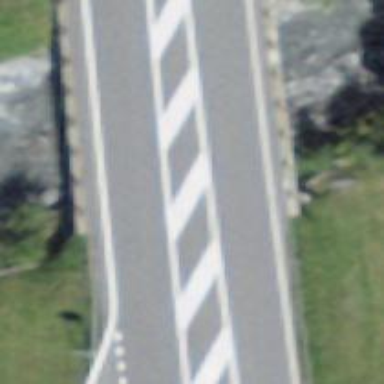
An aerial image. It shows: Primary road with asphalt surface.